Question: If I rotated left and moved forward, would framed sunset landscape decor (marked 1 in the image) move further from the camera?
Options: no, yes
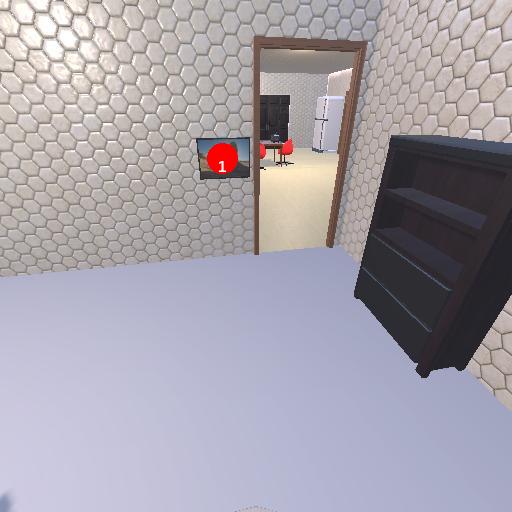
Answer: no